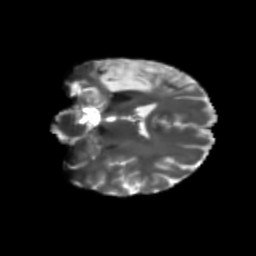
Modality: T2w
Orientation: coronal
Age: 36
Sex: female
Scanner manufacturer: siemens
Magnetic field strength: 3 T
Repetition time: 5.47 s
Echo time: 0.0854 s